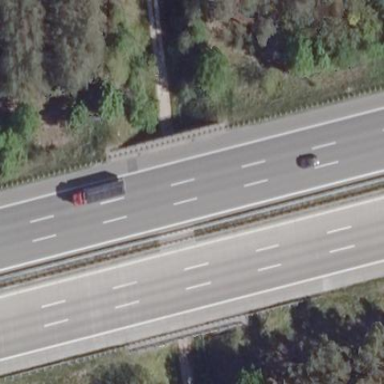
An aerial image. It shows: Motorway area.